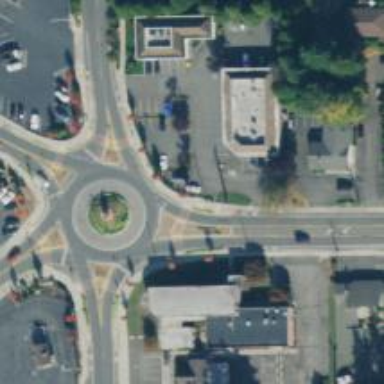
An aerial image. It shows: Secondary road with asphalt surface leading to roundabout.